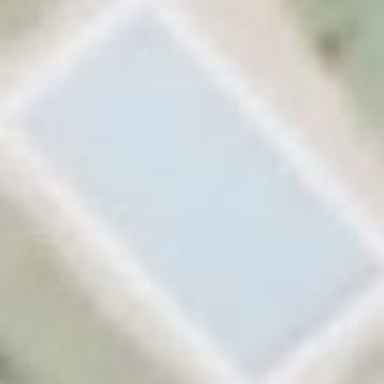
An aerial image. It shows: Swimming pool located in leisure land.